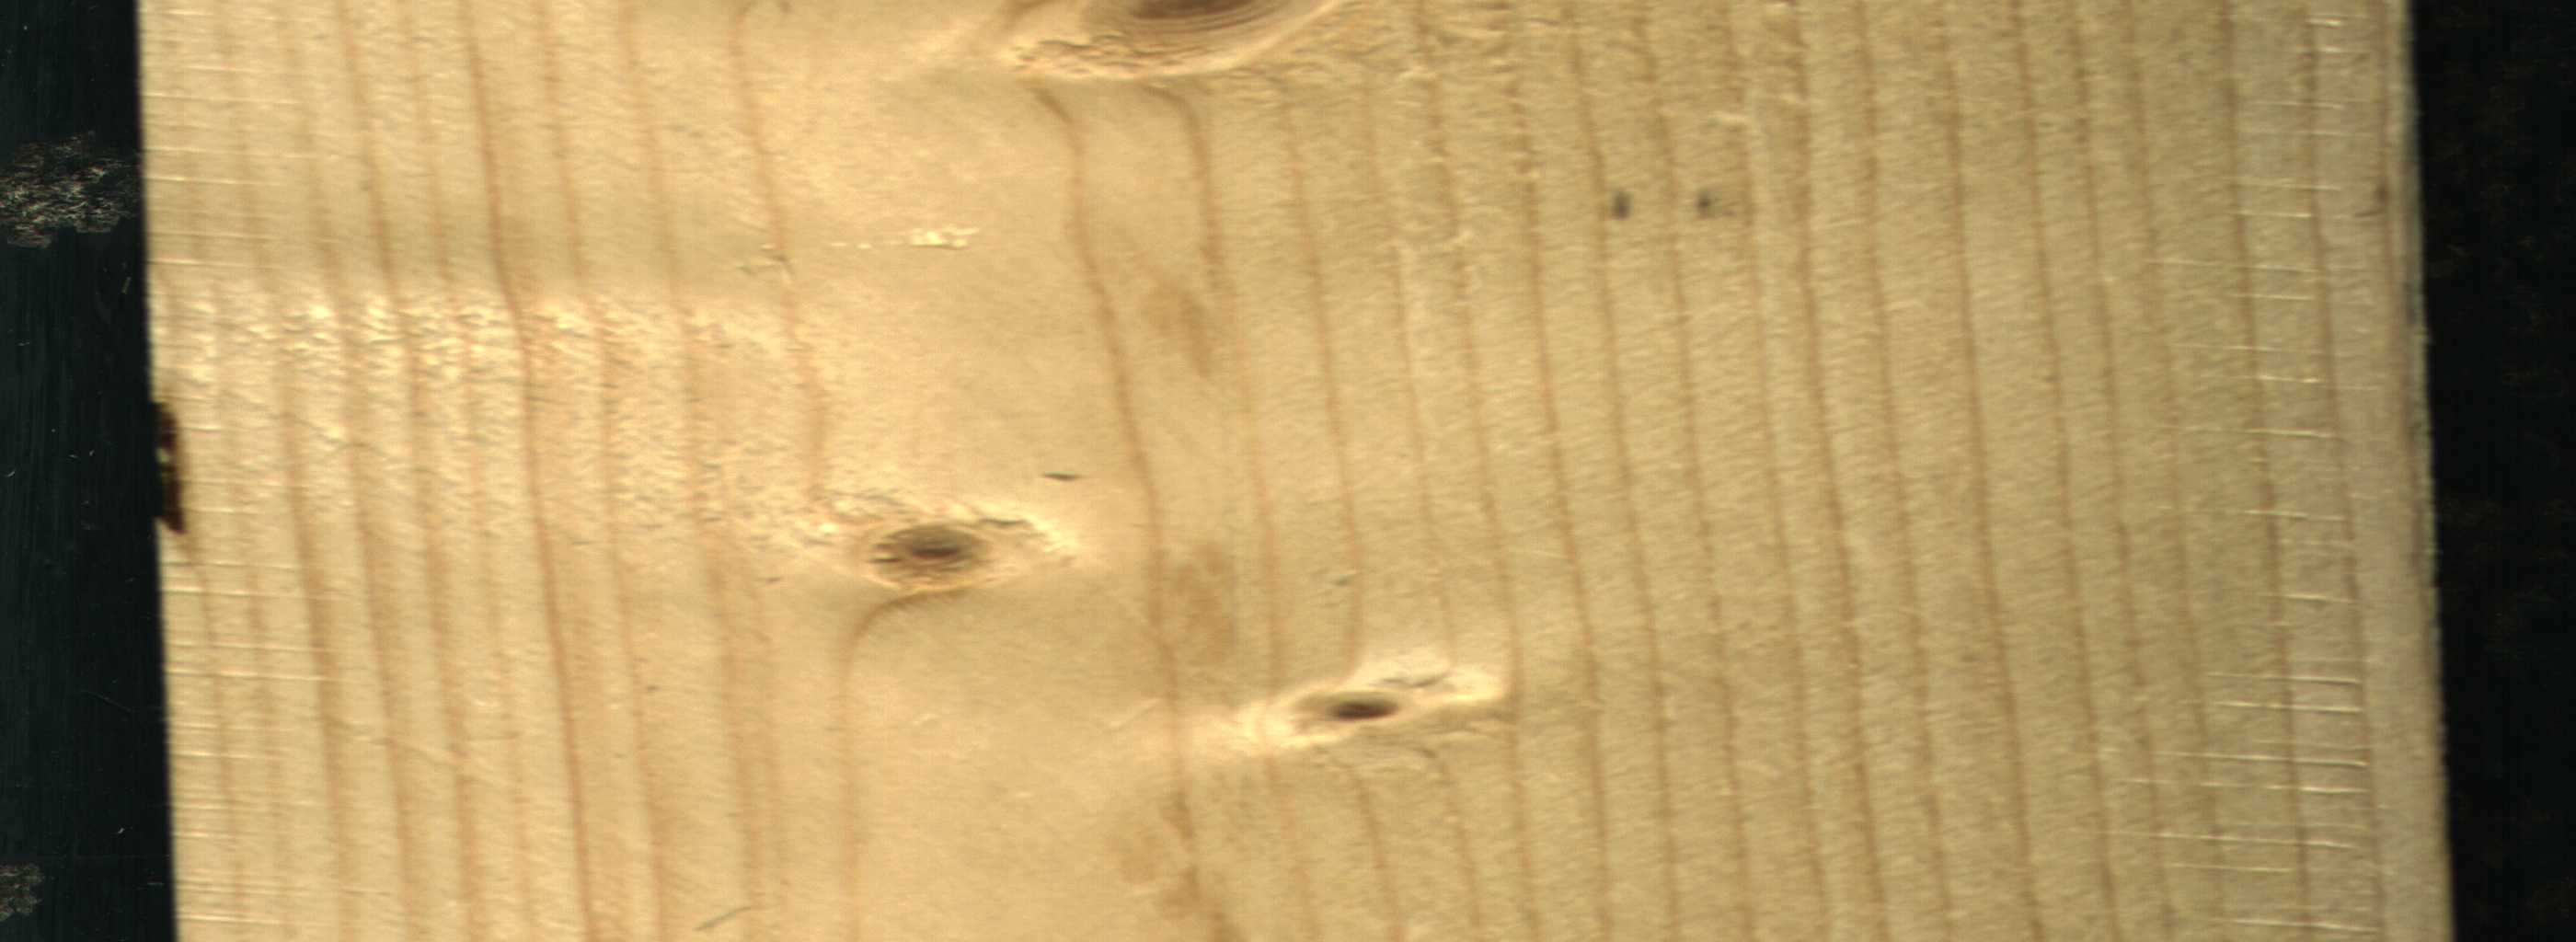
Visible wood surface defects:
resin
Live_Knot
Live_Knot
Live_Knot